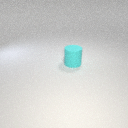
large cyan rubber cylinder